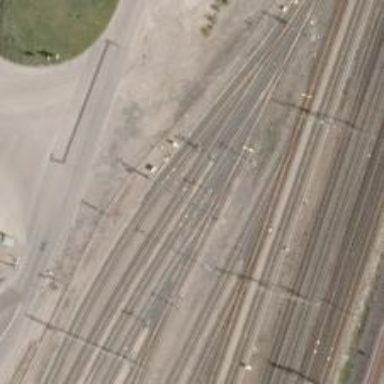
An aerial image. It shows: Wedge used for railway derailment.